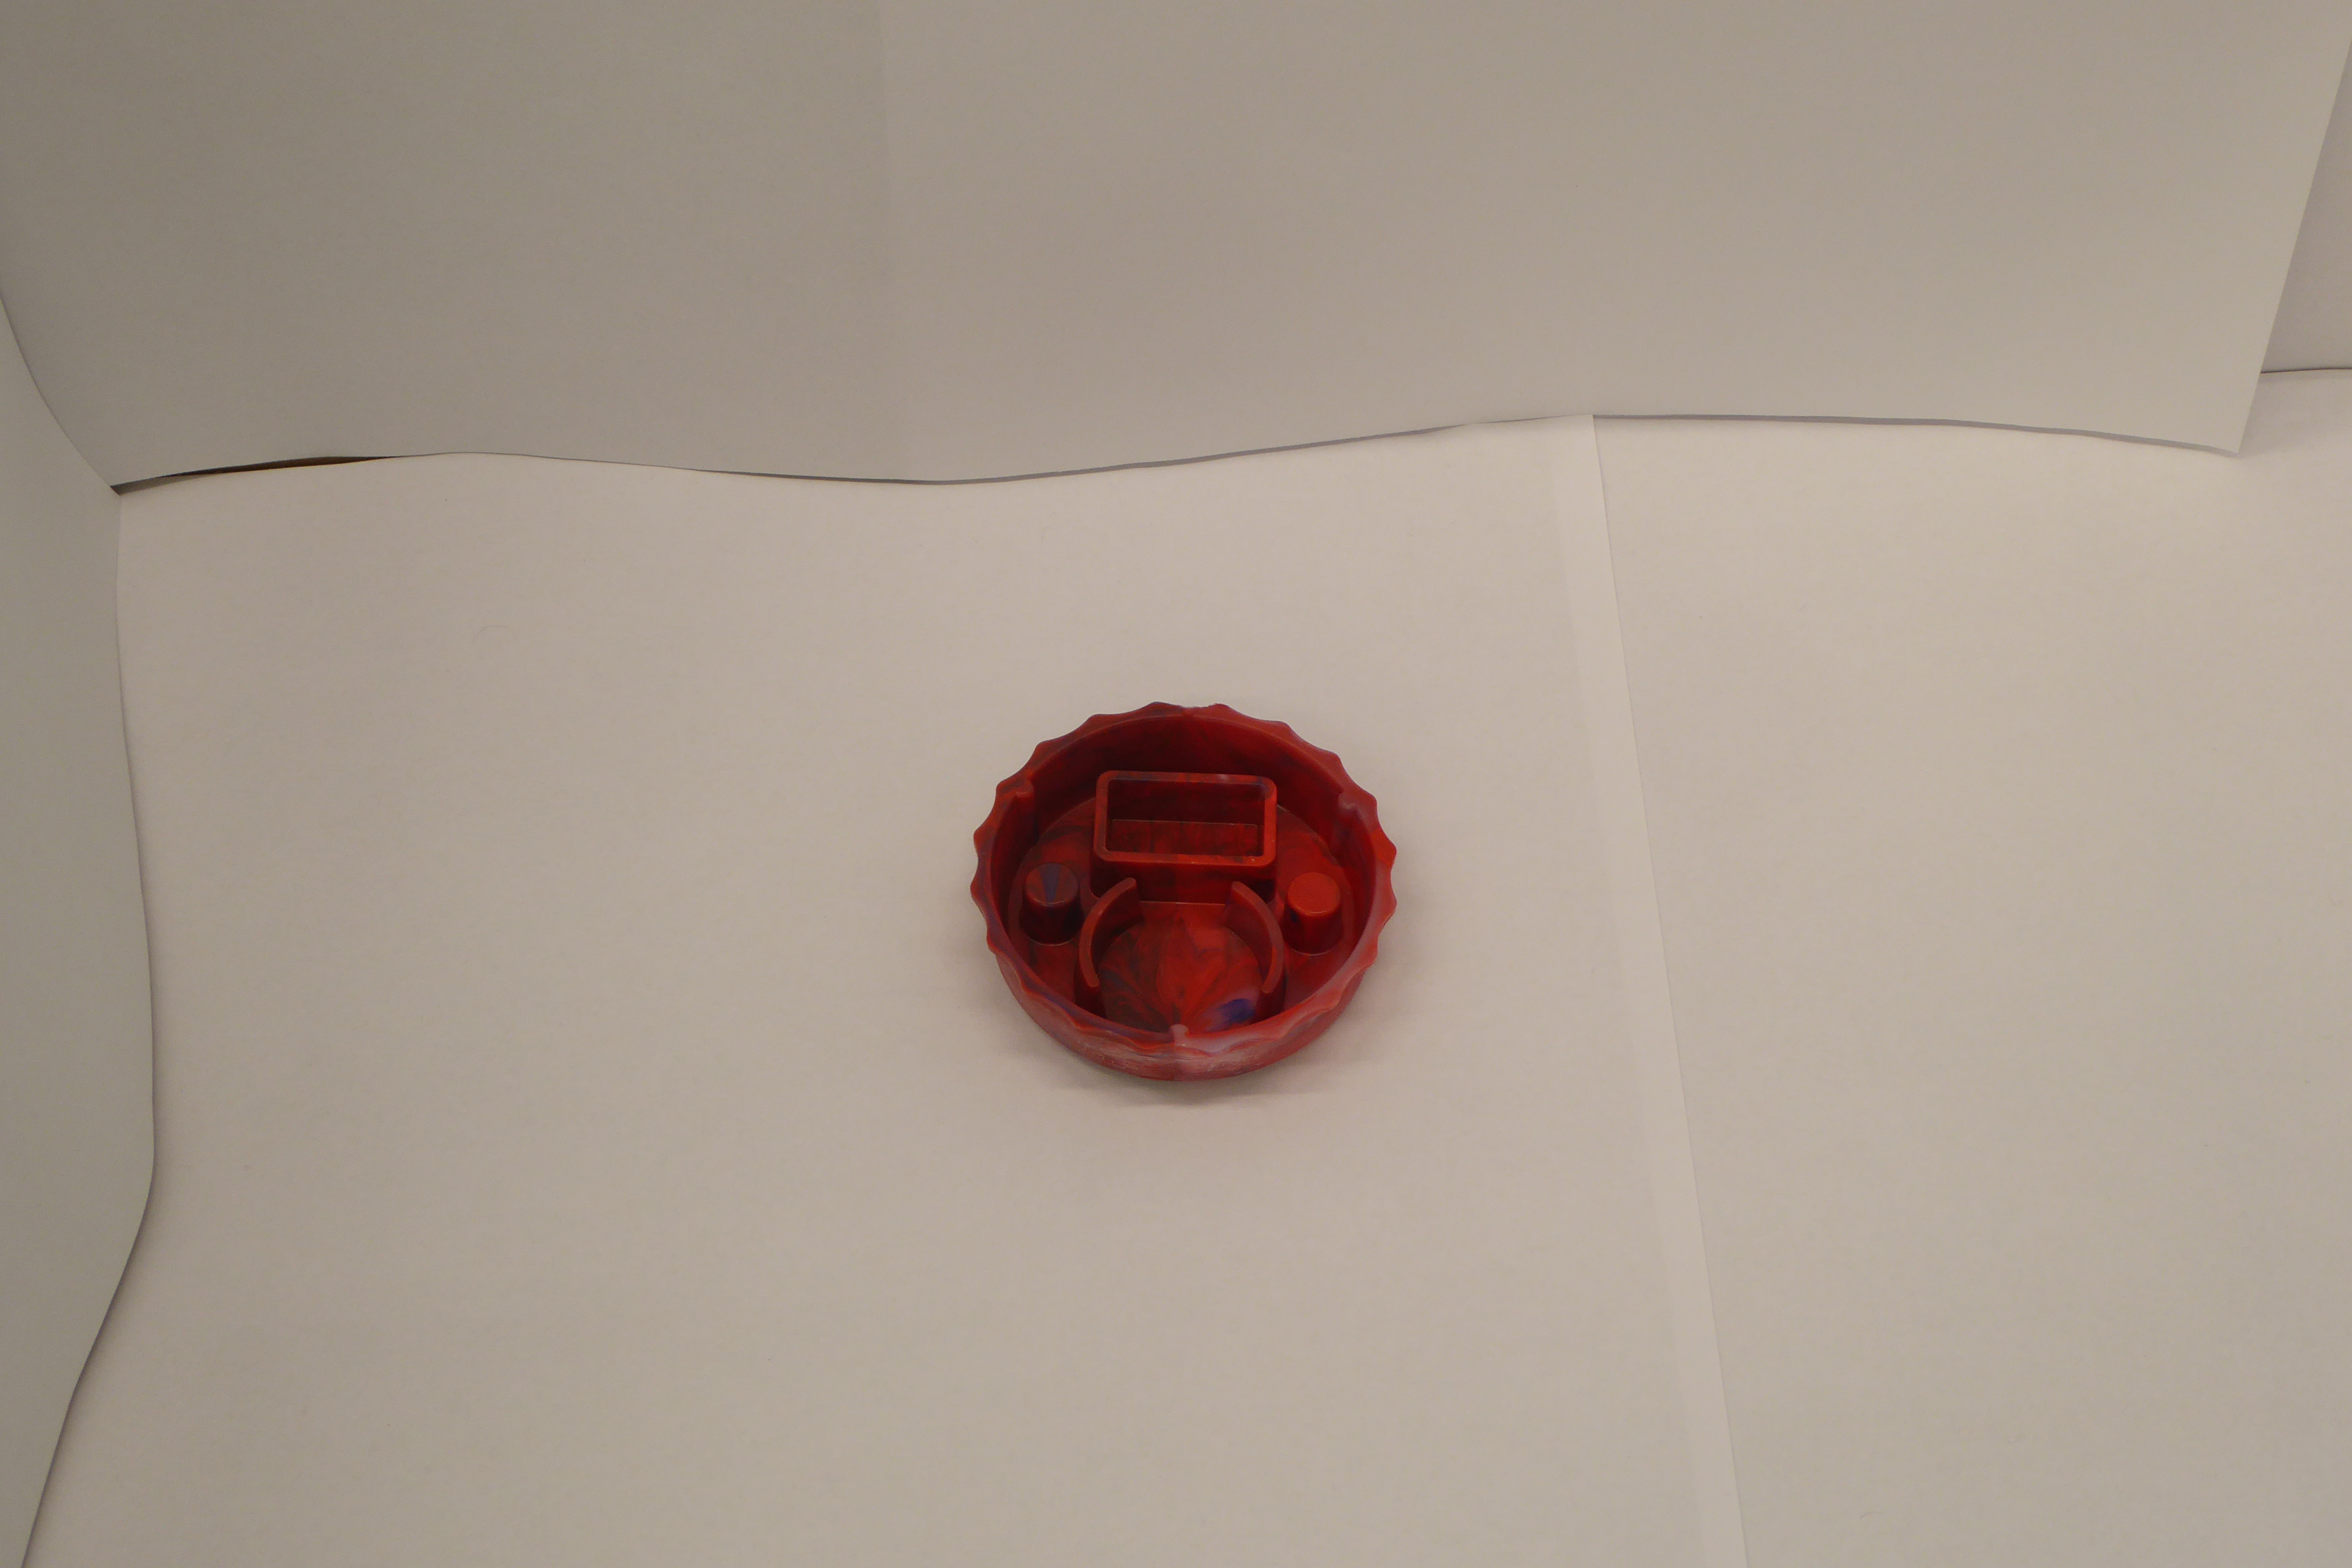
Label: Bottle Opener - Cover